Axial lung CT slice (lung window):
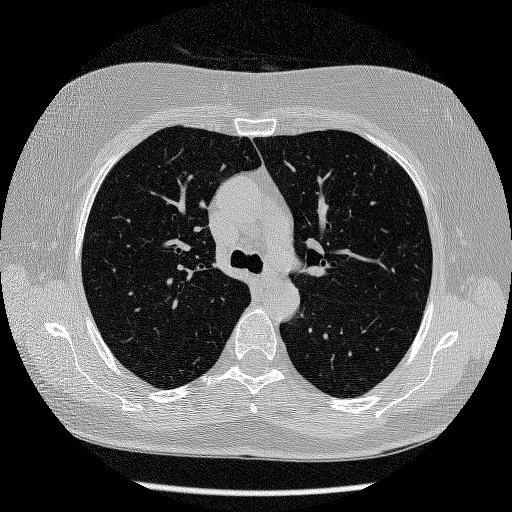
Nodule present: no